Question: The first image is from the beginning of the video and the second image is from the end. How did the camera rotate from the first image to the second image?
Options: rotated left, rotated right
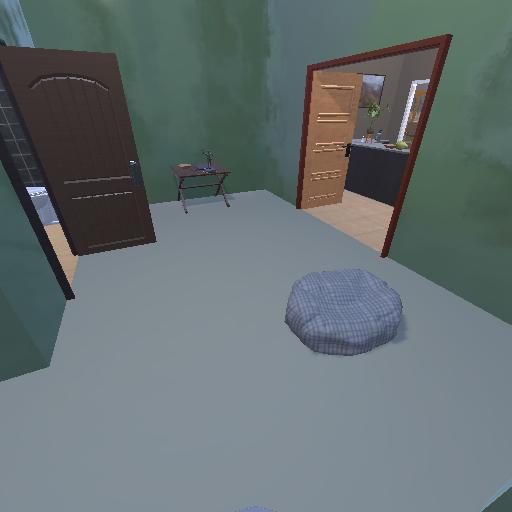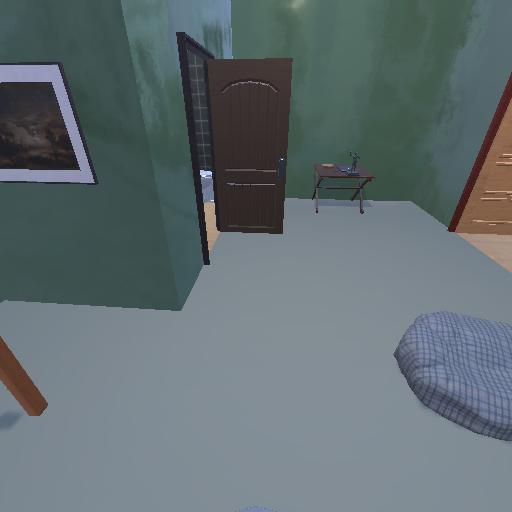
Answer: rotated left